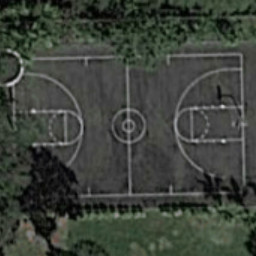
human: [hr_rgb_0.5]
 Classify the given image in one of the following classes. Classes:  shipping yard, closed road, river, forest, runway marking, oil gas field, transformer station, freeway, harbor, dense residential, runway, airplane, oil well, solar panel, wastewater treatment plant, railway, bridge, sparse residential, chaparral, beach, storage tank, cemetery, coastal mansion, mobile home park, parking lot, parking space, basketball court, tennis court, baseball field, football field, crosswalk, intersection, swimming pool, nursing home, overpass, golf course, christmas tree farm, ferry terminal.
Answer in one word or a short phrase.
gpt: basketball court